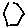
Label: hexagon